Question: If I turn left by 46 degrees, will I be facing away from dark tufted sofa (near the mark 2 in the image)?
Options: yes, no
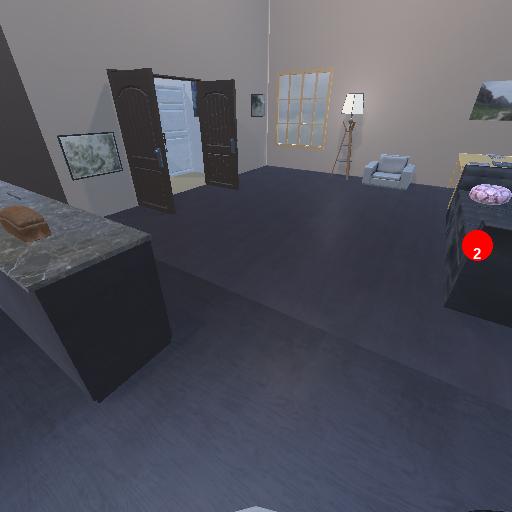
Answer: yes